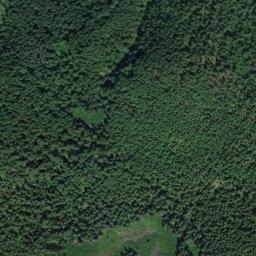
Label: forest